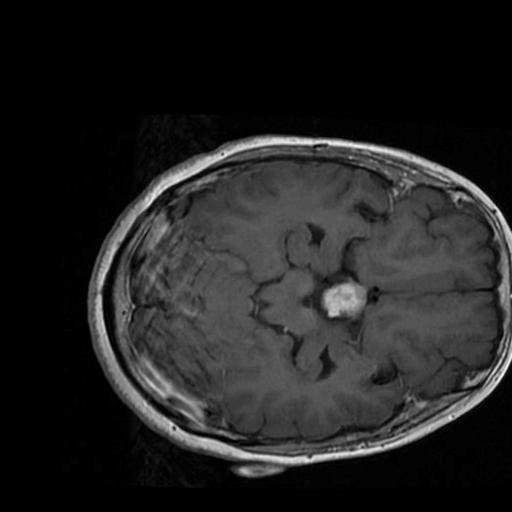
Label: brain_tumor